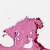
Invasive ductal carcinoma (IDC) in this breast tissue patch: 0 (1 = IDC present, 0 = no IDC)